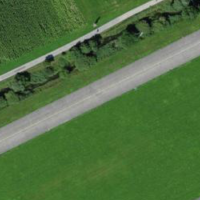
EUNIS habitat code: 57
Species observed at this site:
Myosotis scorpioides